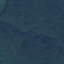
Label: Forest